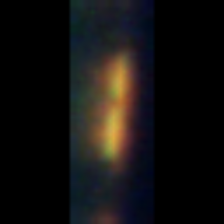
Taxon: Psuedo-nitzschia
Group: Diatoms